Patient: sex M, age 53
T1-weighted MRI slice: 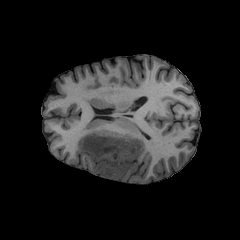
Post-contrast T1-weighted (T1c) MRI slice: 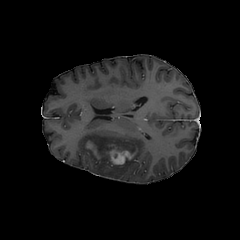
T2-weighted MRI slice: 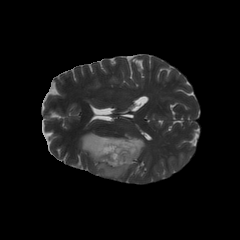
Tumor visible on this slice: yes
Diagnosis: Astrocytoma, IDH-mutant
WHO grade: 4